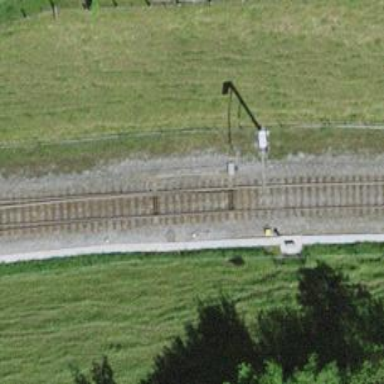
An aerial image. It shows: Railway switch.